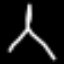
Label: The Eiffel Tower